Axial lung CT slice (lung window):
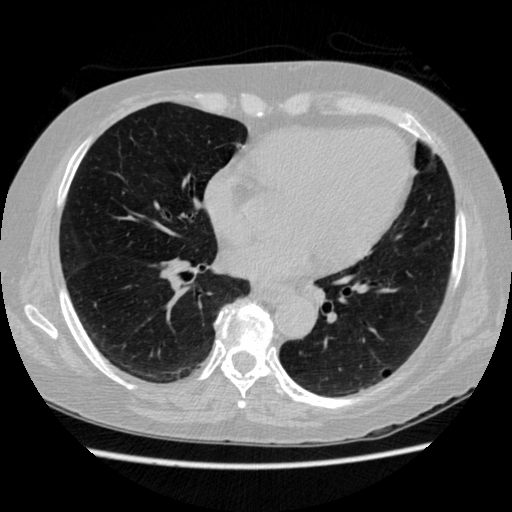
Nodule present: no